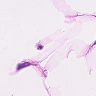
Metastatic tissue present: no